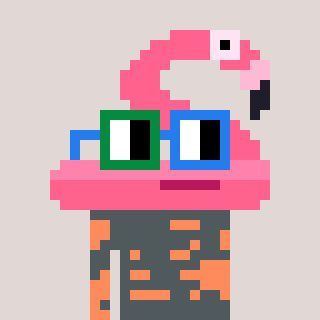
a pixel art character with square green and blue glasses, a flamingo-shaped head and a peachy-colored body on a warm background